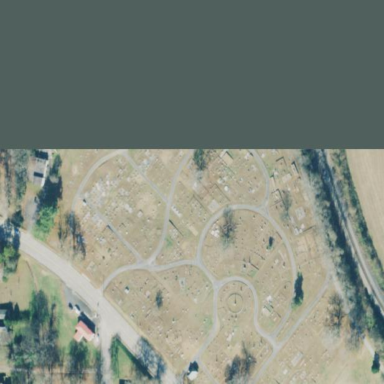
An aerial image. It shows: Cemetery.